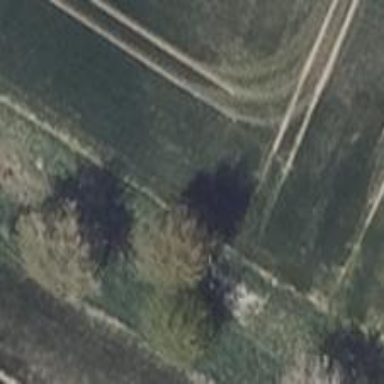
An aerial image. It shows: Deciduous tree with broadleaved leaves.